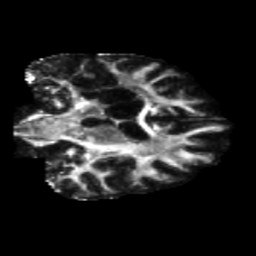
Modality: FA
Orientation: coronal
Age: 68
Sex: female
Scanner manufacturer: siemens
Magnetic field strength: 3 T
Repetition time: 5.25 s
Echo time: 0.08 s